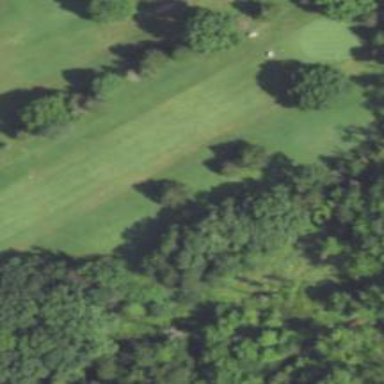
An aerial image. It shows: Golf hole.